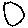
Label: circle